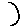
Label: moon